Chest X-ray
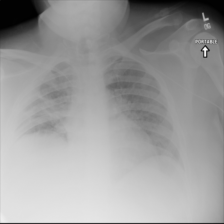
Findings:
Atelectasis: negative
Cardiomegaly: negative
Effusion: positive
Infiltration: negative
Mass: negative
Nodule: negative
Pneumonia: negative
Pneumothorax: negative
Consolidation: negative
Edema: negative
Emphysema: negative
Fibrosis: negative
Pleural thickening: negative
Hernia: negative